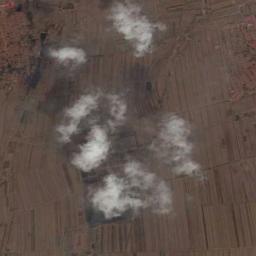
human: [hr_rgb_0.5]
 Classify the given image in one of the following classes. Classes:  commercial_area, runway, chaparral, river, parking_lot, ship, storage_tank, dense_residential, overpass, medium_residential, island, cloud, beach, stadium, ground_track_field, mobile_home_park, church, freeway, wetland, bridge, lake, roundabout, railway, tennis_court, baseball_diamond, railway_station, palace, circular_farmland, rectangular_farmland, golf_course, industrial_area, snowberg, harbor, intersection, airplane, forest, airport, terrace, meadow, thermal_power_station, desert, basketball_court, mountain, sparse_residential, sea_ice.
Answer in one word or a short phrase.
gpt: cloud